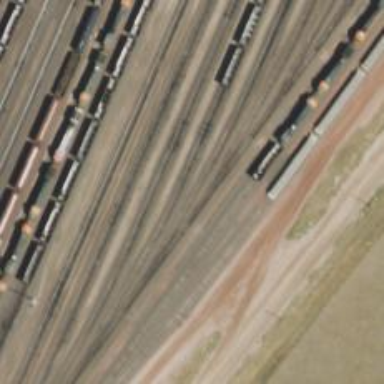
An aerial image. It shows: Railway yard used for servicing trains.